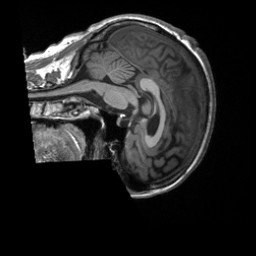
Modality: T1w
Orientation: sagittal
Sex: female
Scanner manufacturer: siemens
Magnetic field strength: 3 T
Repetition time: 2.3 s
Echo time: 0.00226 s